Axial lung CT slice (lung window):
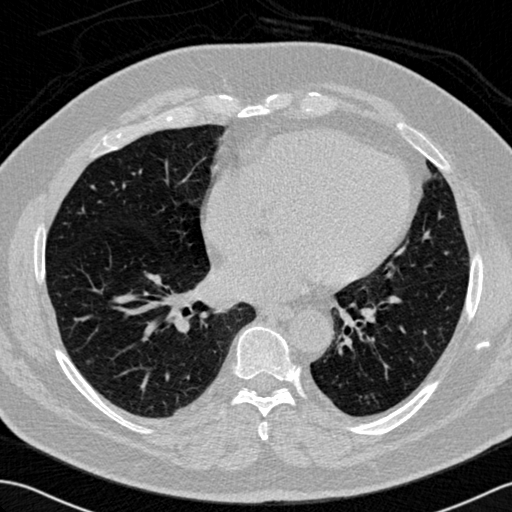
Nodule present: no